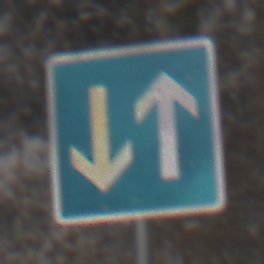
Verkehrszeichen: VorrangVorGegenverkehr
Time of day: MorningAfternoon
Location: Outdoor (Nature)
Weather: PartlyCloudy
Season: Winter
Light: Natural